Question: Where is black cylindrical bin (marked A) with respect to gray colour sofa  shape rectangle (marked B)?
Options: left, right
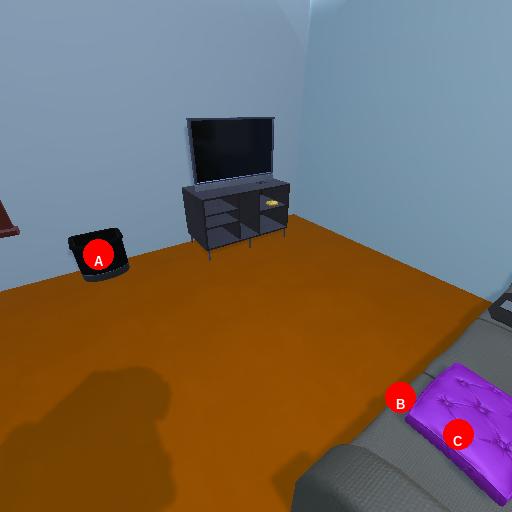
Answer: left